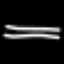
Label: line